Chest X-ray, PA view. Patient: 52 years old, sex F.
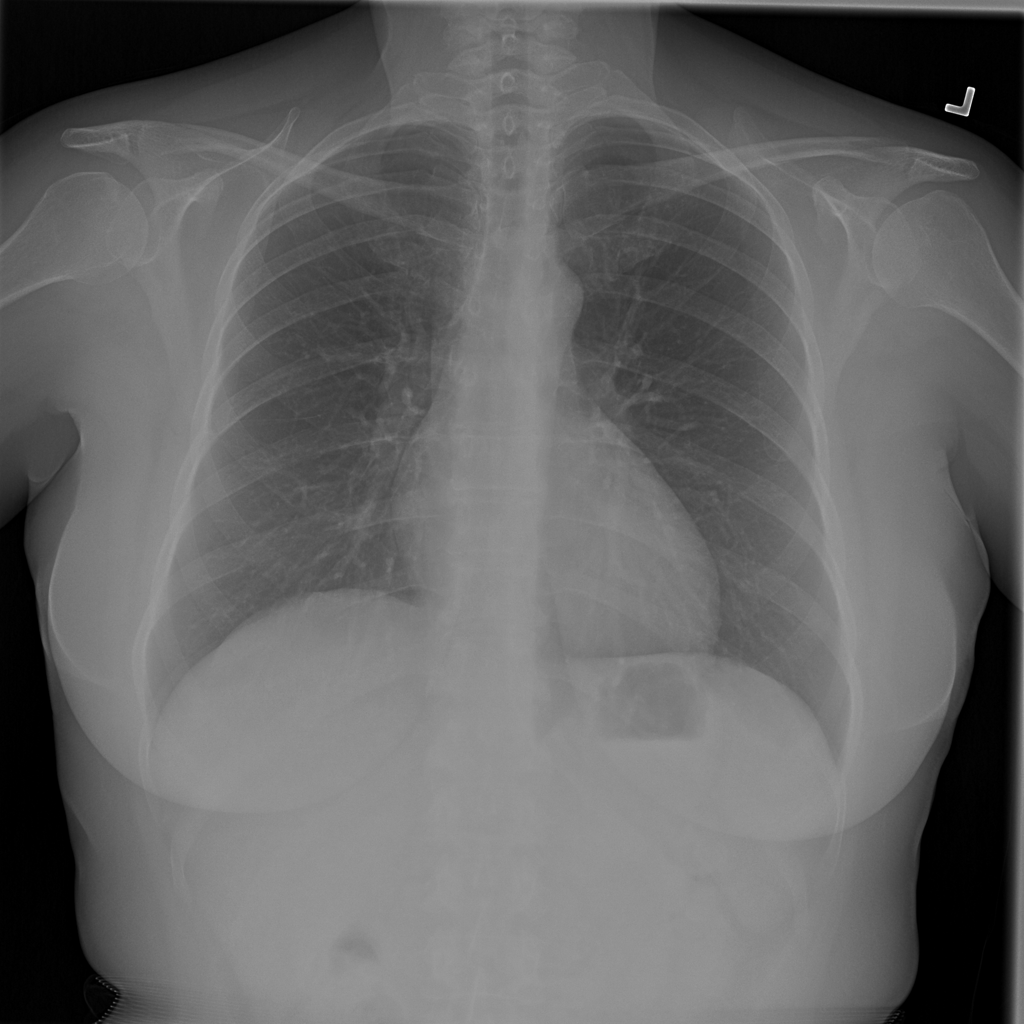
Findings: Infiltration